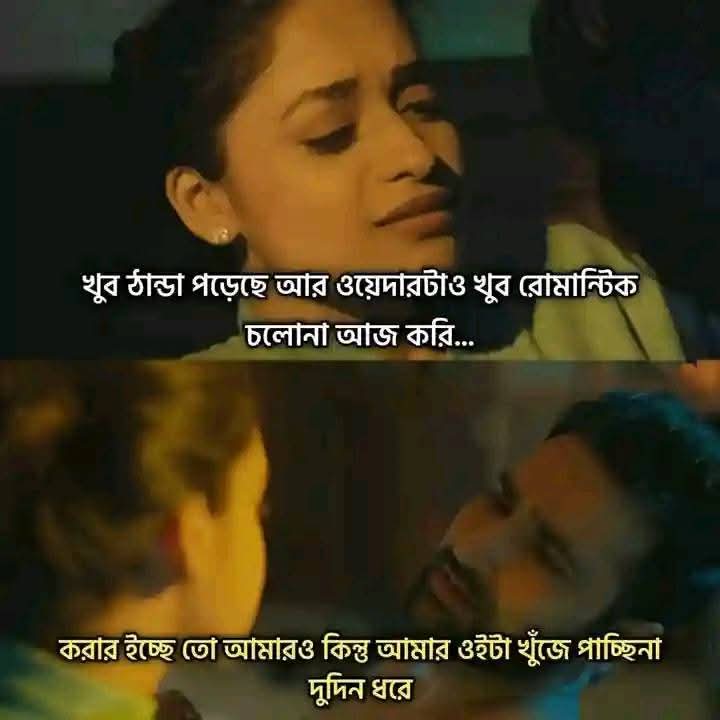
Text: খুব ঠান্ডা পড়েছে আর ওয়েদারটাও খুব রোমান্টিক চলোনা আজ করি...
করার ইচ্ছে তো আমারও কিন্তু আমার ওইটা খুঁজে পাচ্ছিনা দুদিন ধরে
Label: Non Hate